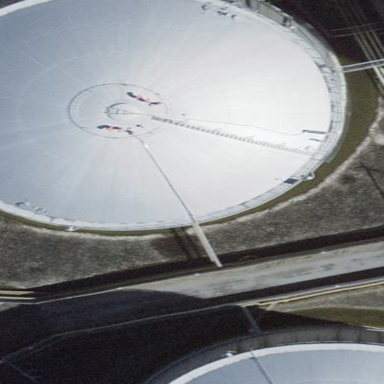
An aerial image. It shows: Storage tank building.